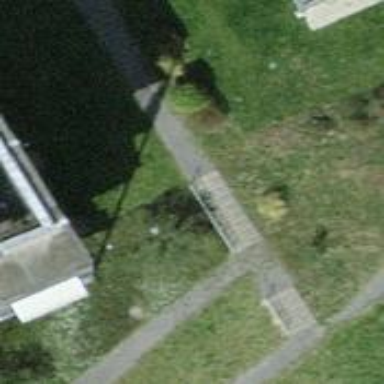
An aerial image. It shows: Road with steps.